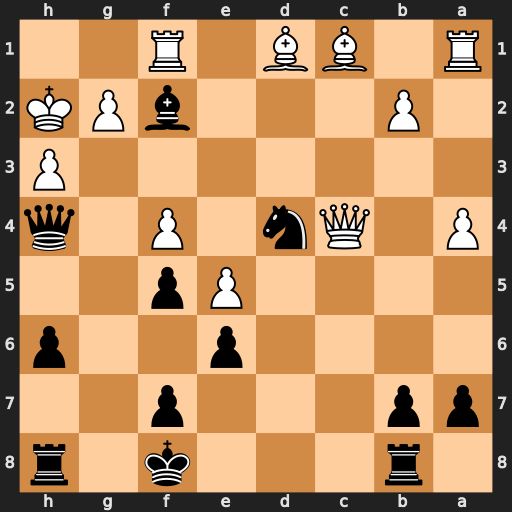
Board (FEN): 1r3k1r/pp3p2/4p2p/4Pp2/P1Qn1P1q/7P/1P3bPK/R1BB1R2
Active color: b
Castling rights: -
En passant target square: -
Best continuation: Qg3+ Kh1 Rg8 Rxf2 Qxf2